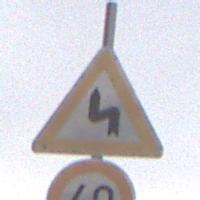
Verkehrszeichen: DoppelkurveZunaechstLinks
Zusatzzeichen unten: Geschwindigkeit40
Umgebung: Outdoor, RoadRail
Tageszeit: Midday
Wetter: Overcast
Licht: Natural
Jahreszeit: NotSpecified
Kontrast: LowContrast